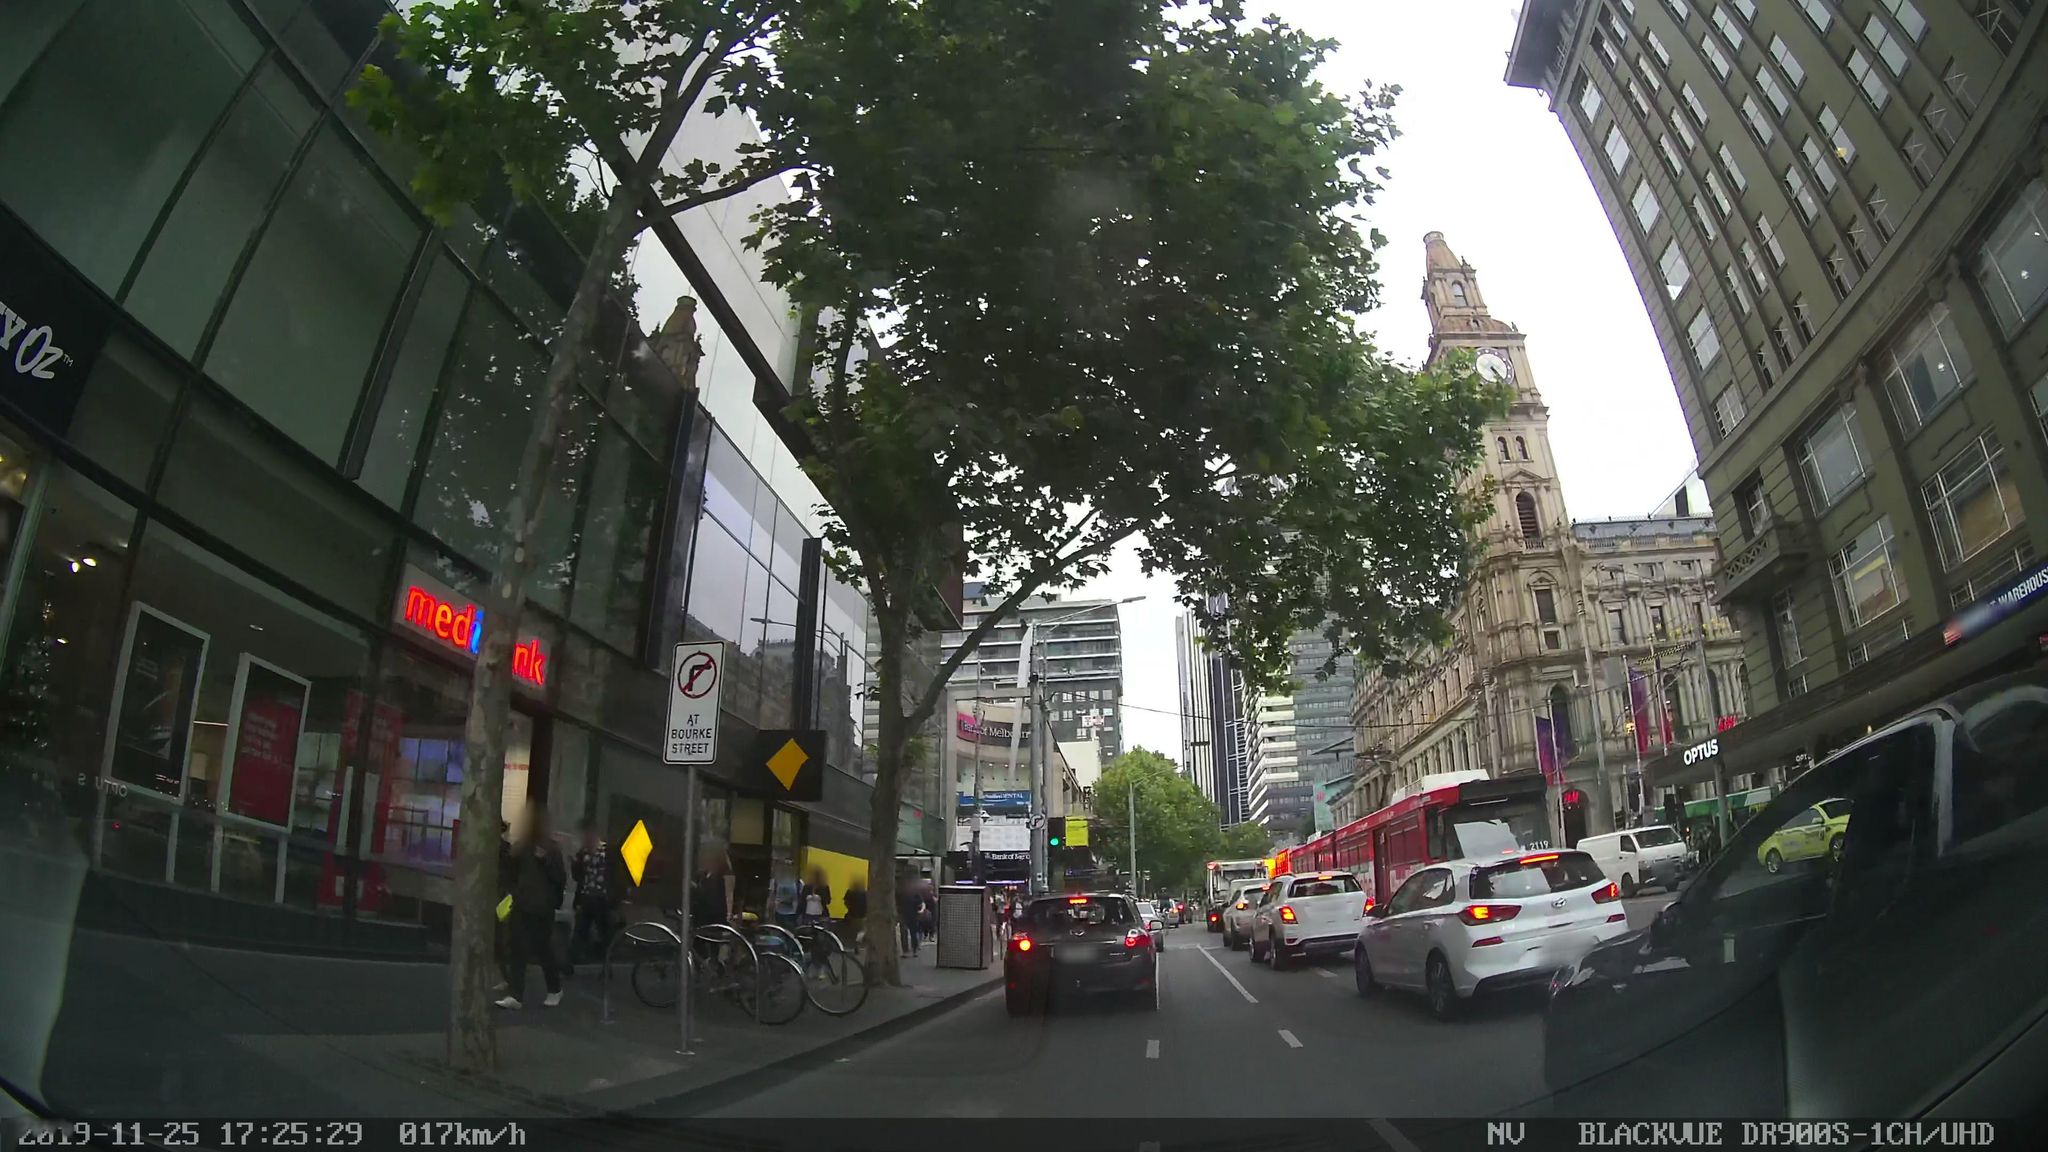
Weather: cloudy
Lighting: day
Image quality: good
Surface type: driving surface
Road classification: steps, corridor
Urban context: urban centre
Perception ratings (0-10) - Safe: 6.05, Lively: 9.4, Beautiful: 9.06, Boring: 0.43, Depressing: 5.21, Wealthy: 8.64